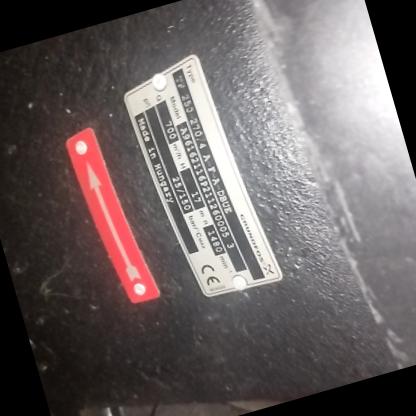
Klasa: tabliczka-znamionowa